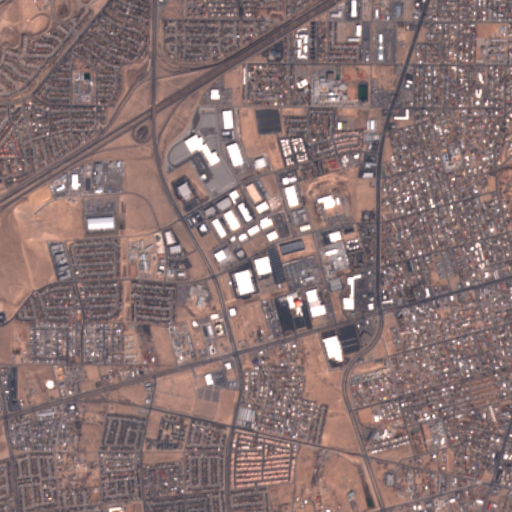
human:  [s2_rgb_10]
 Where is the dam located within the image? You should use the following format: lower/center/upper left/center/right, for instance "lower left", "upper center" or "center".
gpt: The dam is located in the upper left of the image.
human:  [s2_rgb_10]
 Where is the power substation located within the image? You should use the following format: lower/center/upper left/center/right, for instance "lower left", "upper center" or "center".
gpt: The power substation is located in the lower center of the image.
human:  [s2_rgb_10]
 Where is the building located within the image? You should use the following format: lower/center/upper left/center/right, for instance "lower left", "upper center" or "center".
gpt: There is no building in the image.